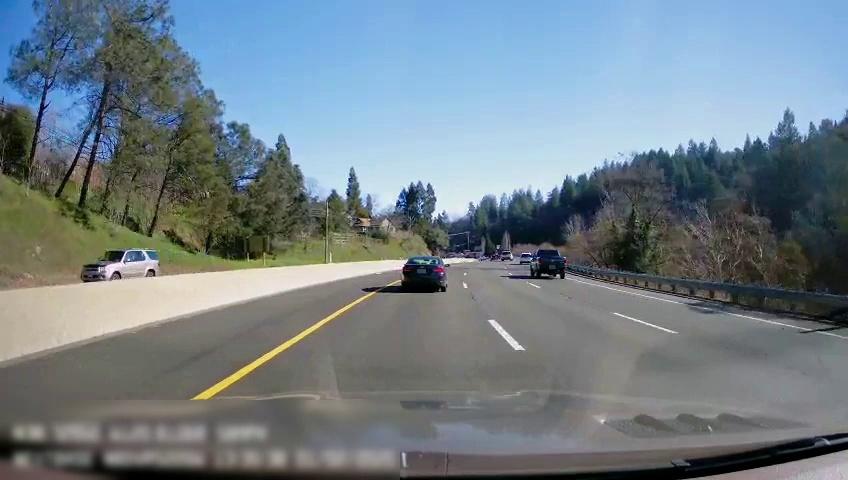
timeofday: Day
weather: Sunny
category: Drivable Space
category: Vehicles | SUV
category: Vehicles | Car
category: Vehicles | Truck
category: Vehicles | SUV
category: Vehicles | Truck
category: Vehicles | SUV
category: Lanes | Current Lane
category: Lanes | Current Lane
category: Lanes | Alternate Lane
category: Lanes | Alternate Lane